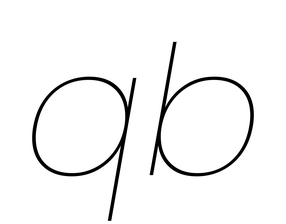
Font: Poppins-ThinItalic